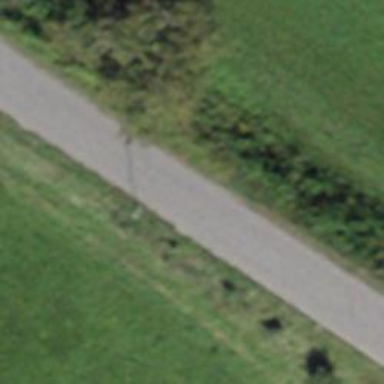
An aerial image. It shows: Unclassified road with asphalt surface.